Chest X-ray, AP view. Patient: 16 years old, sex M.
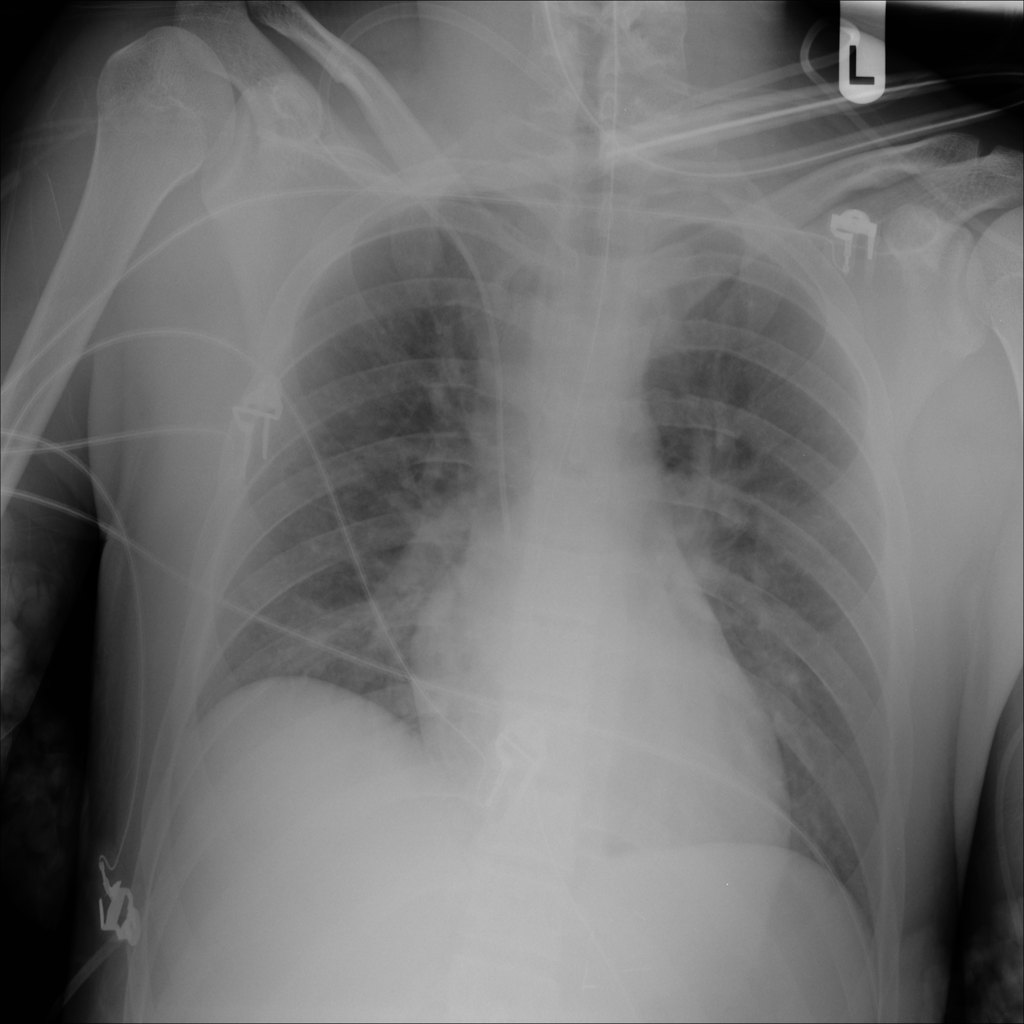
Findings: Atelectasis